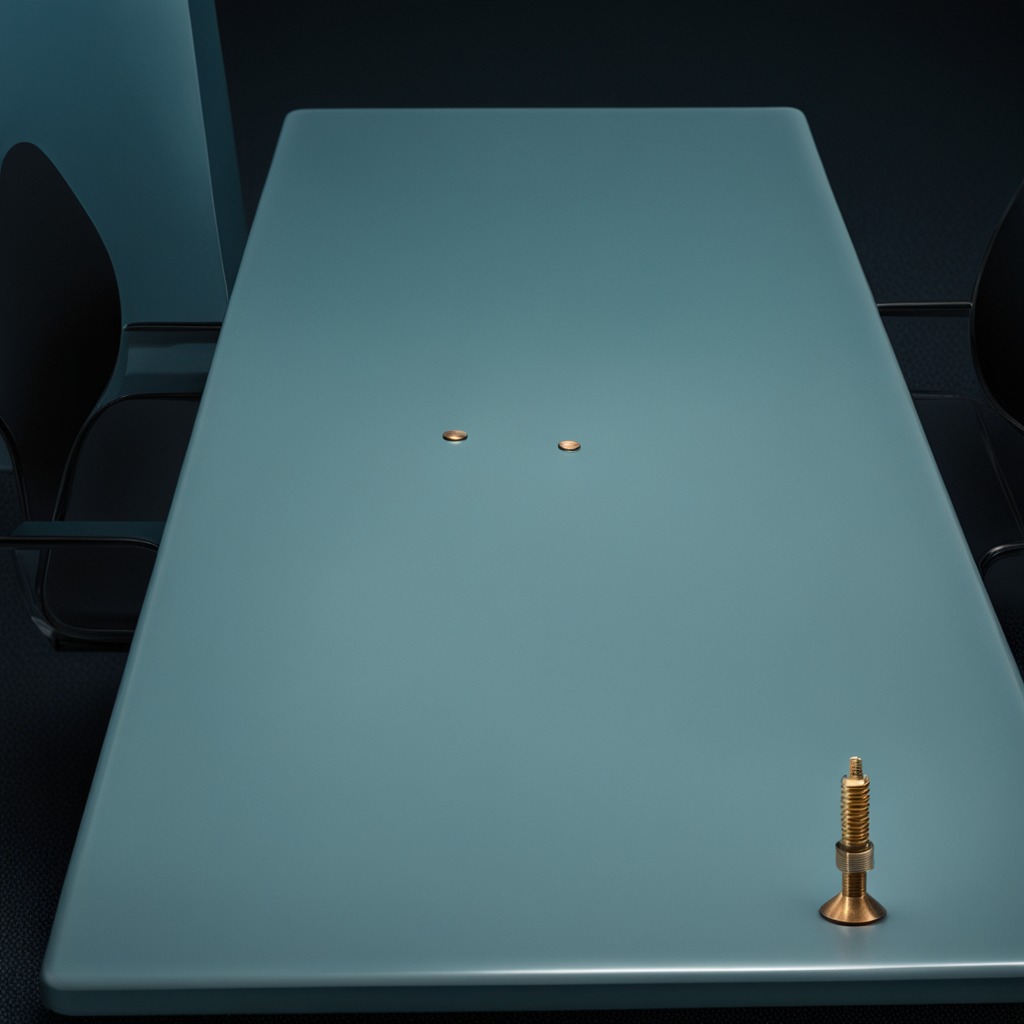
A metal screw is lying on the clean empty table in a railway signal maintenance room lit by harsh overhead fluorescents photorealistic surface textures crisp shadows high dynamic range.